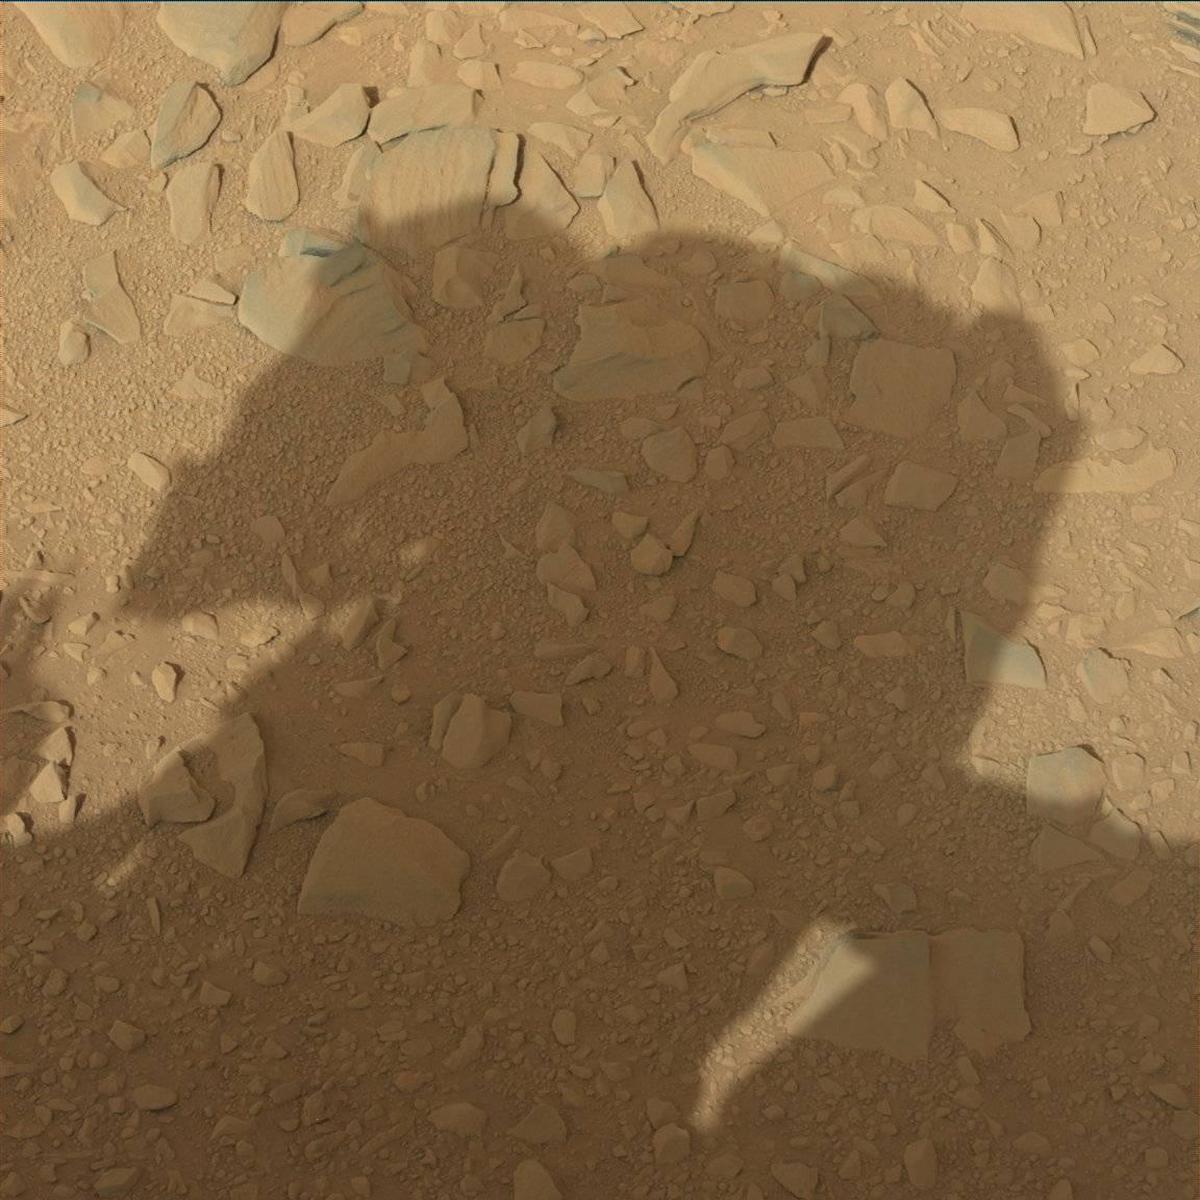
Terrain classes present: Bedrock, Sand / Soil